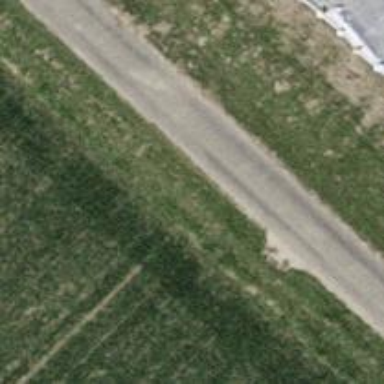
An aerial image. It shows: Asphalt track with grade1 surface.